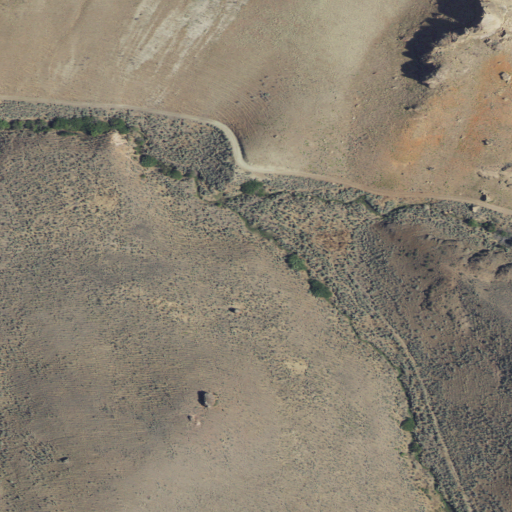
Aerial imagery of valley in Oregon named Hon Gulch containing shrub and grassland